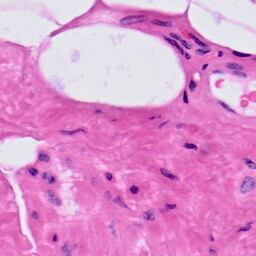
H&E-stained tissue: Prostate